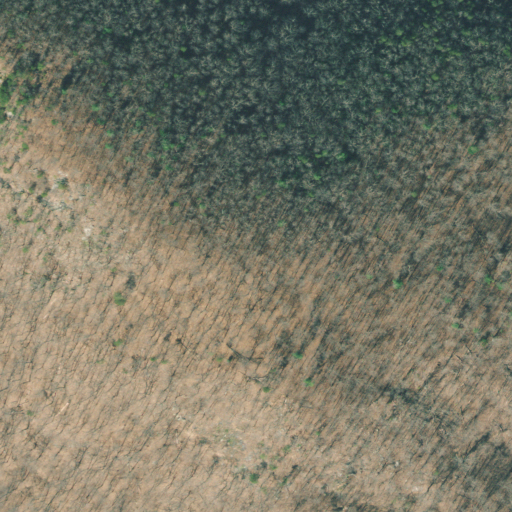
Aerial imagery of mountain in Georgia named Porter Springs Cedar Mountain containing deciduous forest and mixed forest